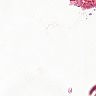
Metastatic tissue present: no